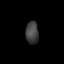
Tissue: lung
Cell type: Fibroblasts
Senescence score: 0.5447
Nuclear area (px): 285
Mean DAPI intensity: 64.221